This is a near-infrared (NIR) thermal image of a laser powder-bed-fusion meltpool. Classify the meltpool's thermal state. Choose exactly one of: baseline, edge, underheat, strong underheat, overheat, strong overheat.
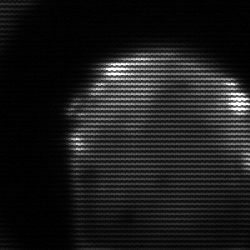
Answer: edge